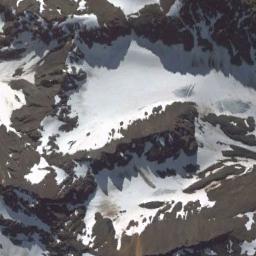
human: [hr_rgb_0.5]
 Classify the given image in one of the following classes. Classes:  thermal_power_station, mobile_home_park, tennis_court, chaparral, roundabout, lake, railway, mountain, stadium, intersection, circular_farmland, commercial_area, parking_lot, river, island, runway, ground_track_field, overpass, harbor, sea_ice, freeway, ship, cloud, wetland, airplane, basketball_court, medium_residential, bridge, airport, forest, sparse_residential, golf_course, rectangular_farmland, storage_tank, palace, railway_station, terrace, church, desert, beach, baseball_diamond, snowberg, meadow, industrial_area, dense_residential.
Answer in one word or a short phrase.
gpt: snowberg